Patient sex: F
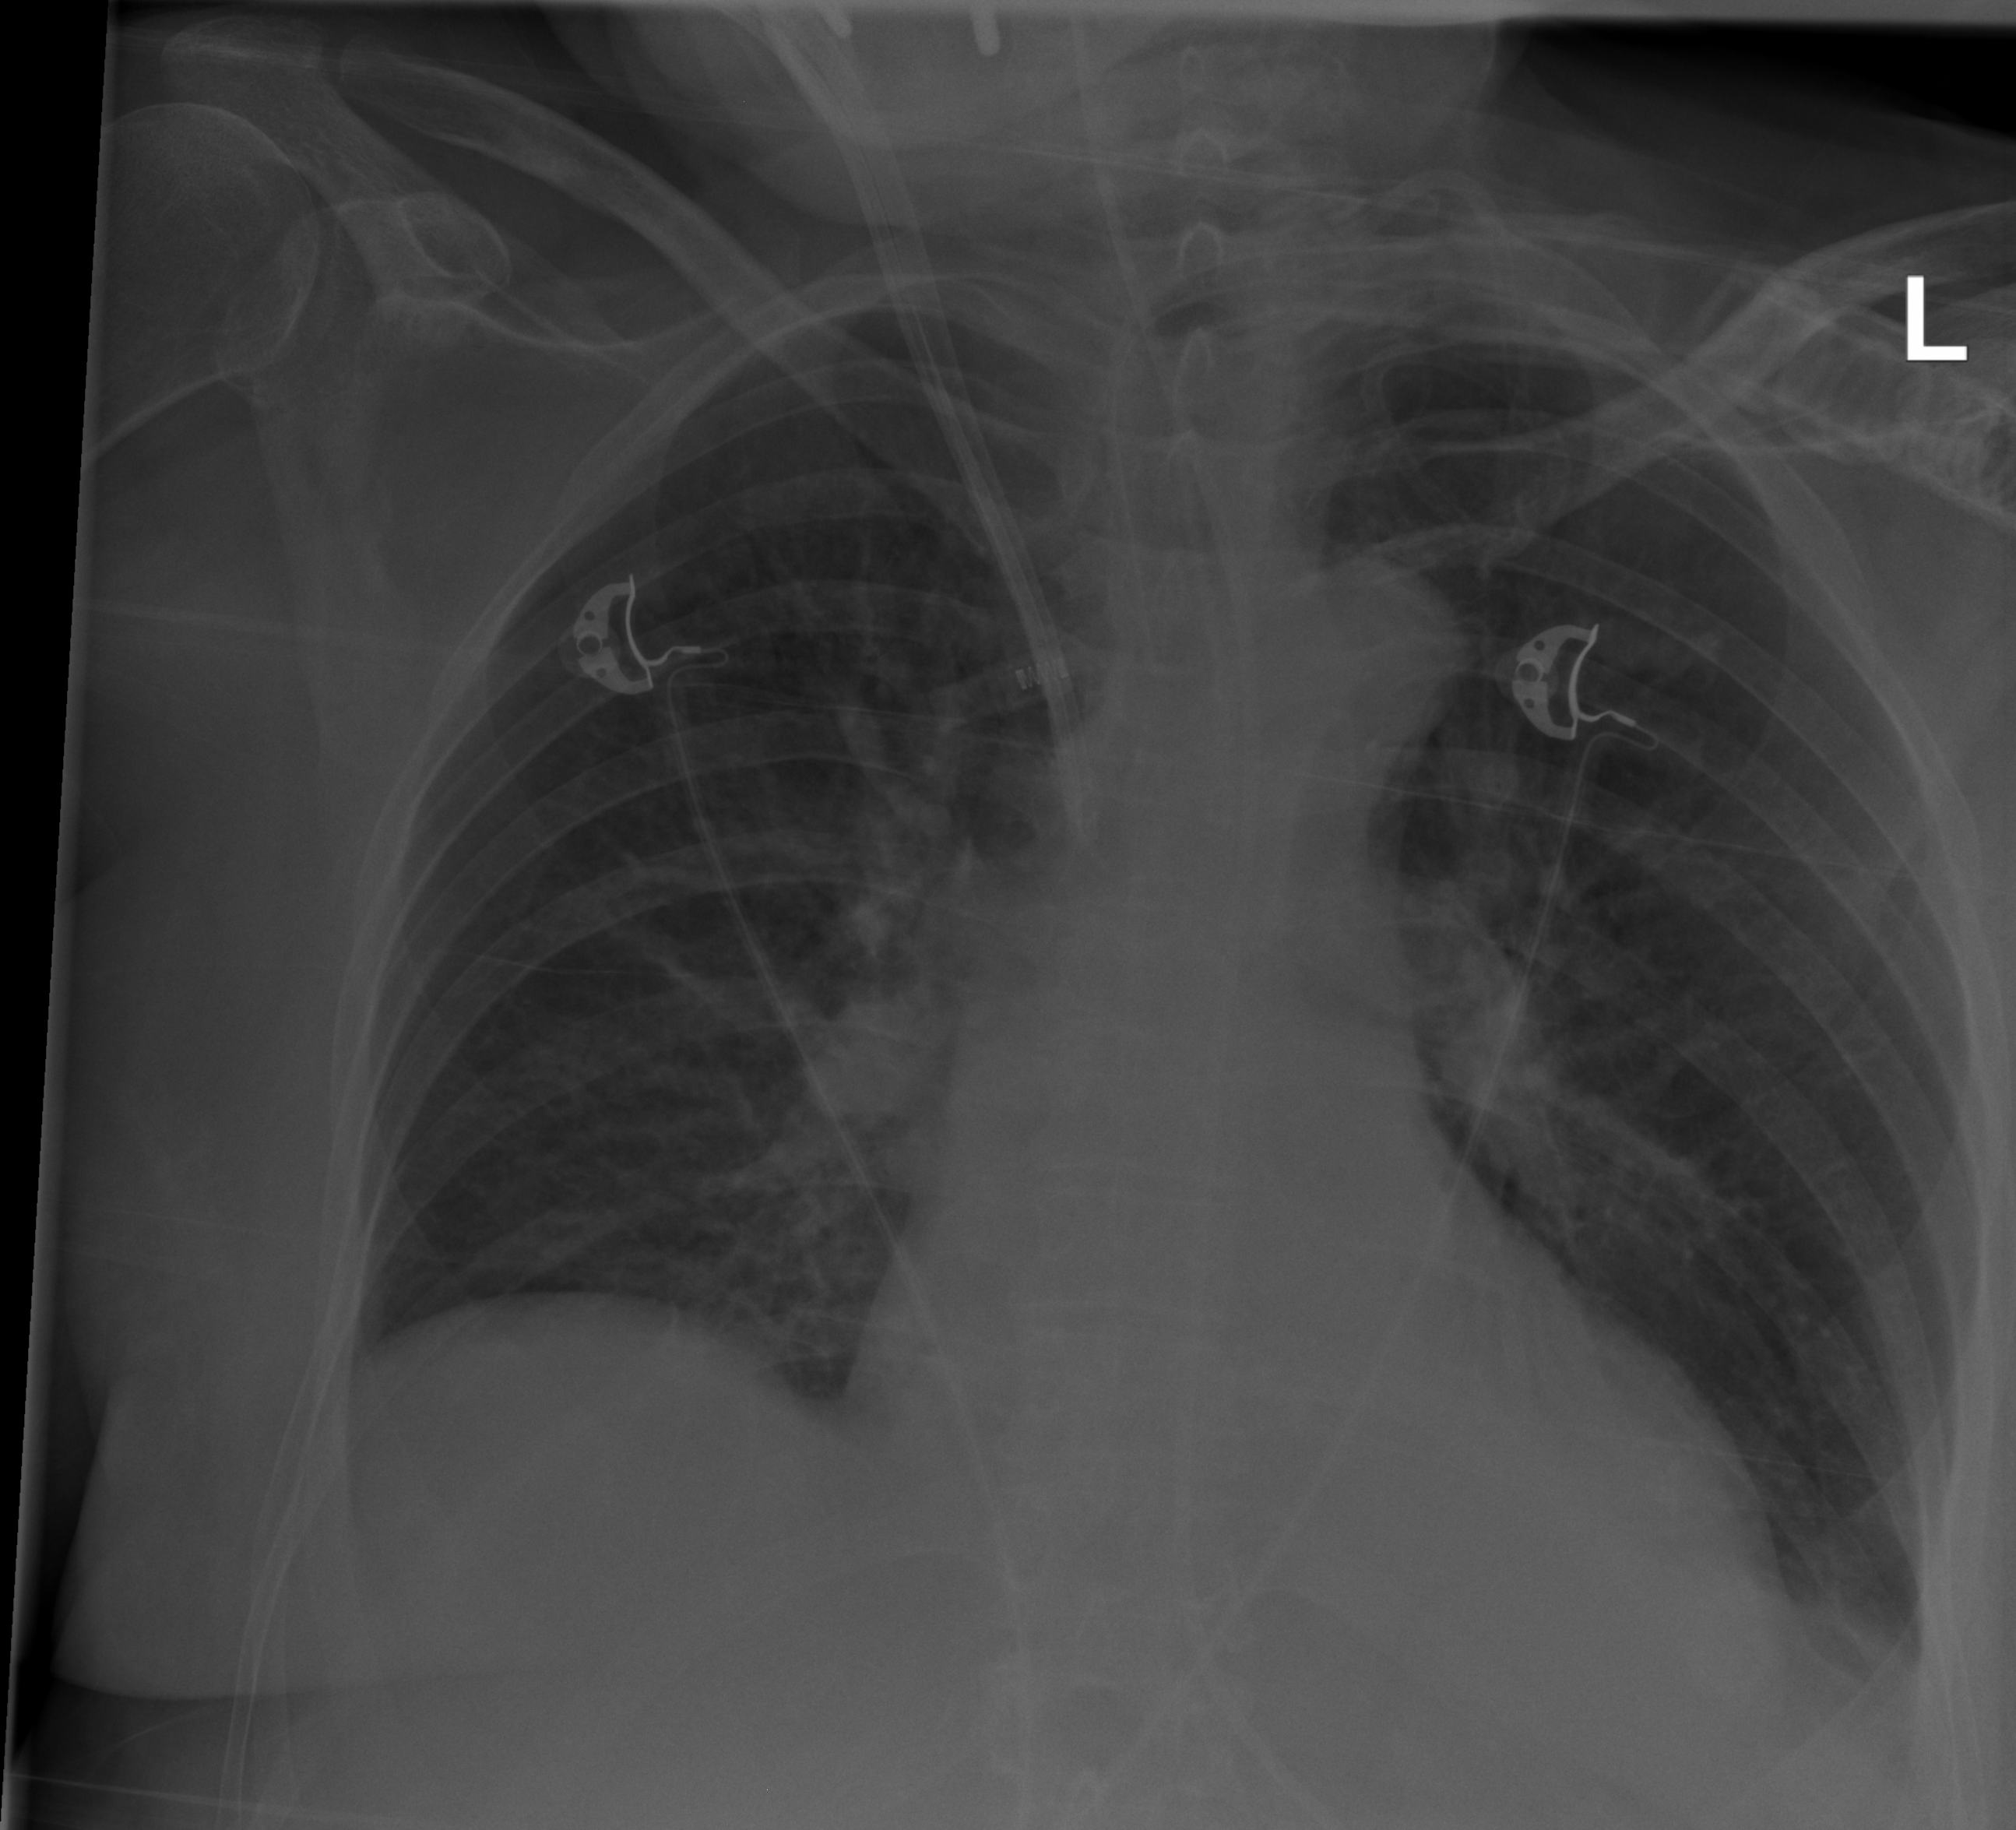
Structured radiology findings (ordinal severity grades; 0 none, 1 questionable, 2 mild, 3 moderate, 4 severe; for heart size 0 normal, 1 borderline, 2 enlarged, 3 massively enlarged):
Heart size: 2
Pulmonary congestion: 2
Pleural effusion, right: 0
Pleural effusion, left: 2
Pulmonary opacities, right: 2
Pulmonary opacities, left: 0
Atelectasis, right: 0
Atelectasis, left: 2